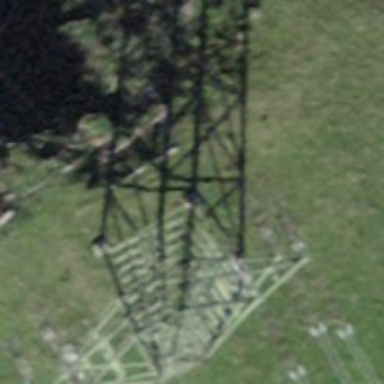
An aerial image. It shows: Power tower.